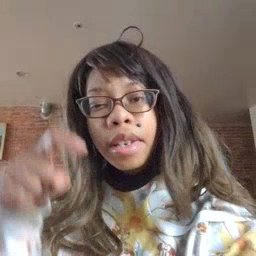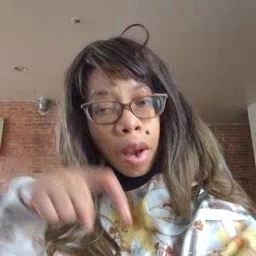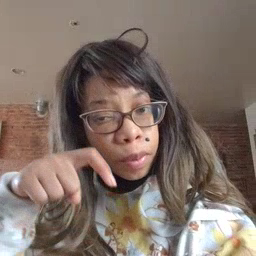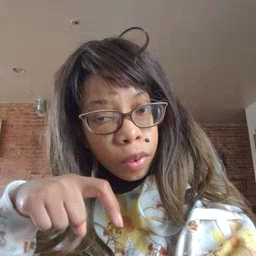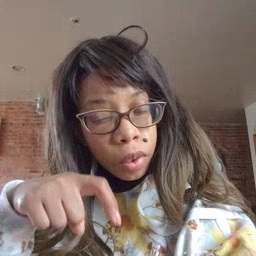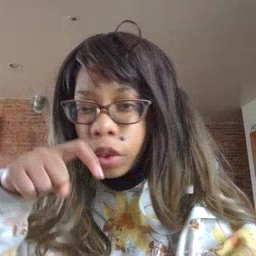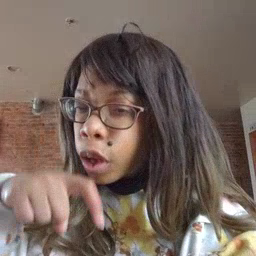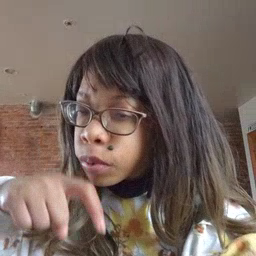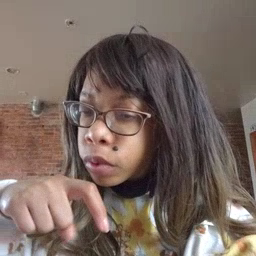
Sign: time